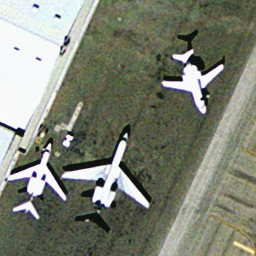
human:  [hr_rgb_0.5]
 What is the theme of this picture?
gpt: airport